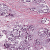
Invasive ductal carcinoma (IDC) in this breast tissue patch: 1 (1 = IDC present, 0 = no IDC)